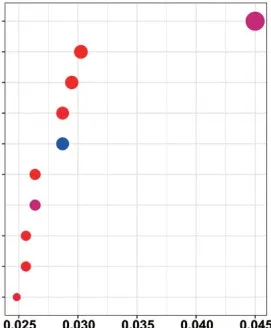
GO and KEGG pathway analysis indicated the downregulation of genes implicated in lymphocyte development. KEGG pathways. Enriched by the downregulated genes in the patient PBMCs compared with those of healthy controls. Enriched pathways with an adjusted p value of less than 0.05 were considered significantly enriched.
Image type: pathology (immunostaining)